RGB frame:
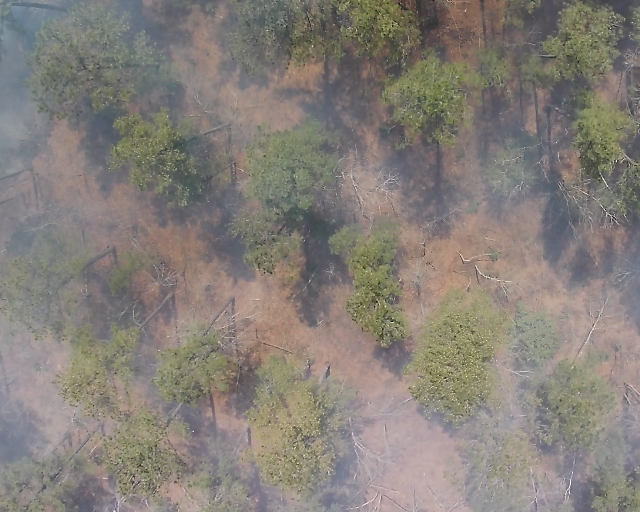
Thermal frame:
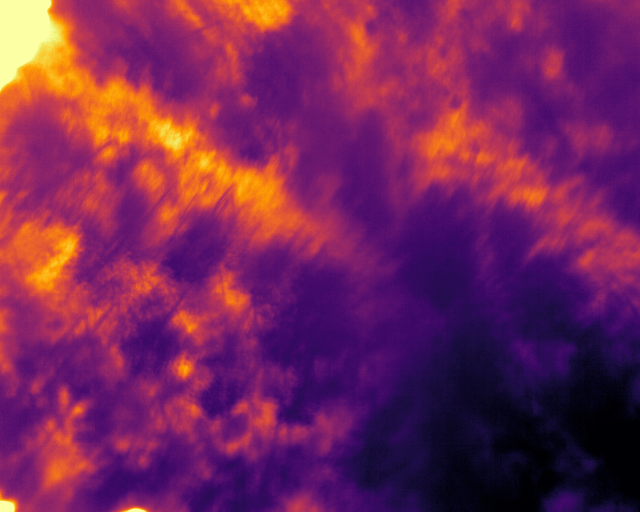
Captured: 2026-02-26 02:31:55
Pixels at or above 80 °C: 2586 (fraction of frame: 0.007892)